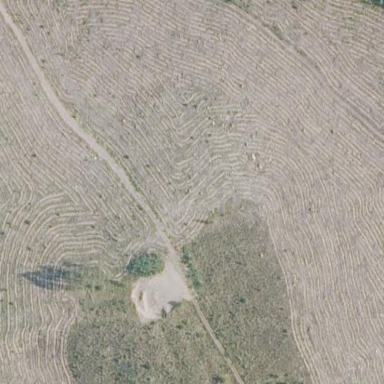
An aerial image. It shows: Clearcut area created by human activity.